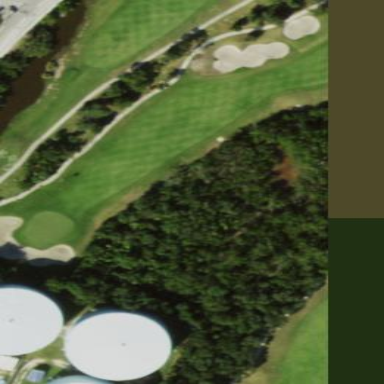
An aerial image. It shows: Golf fairway surrounded by grass.